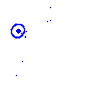
Particle: kaon